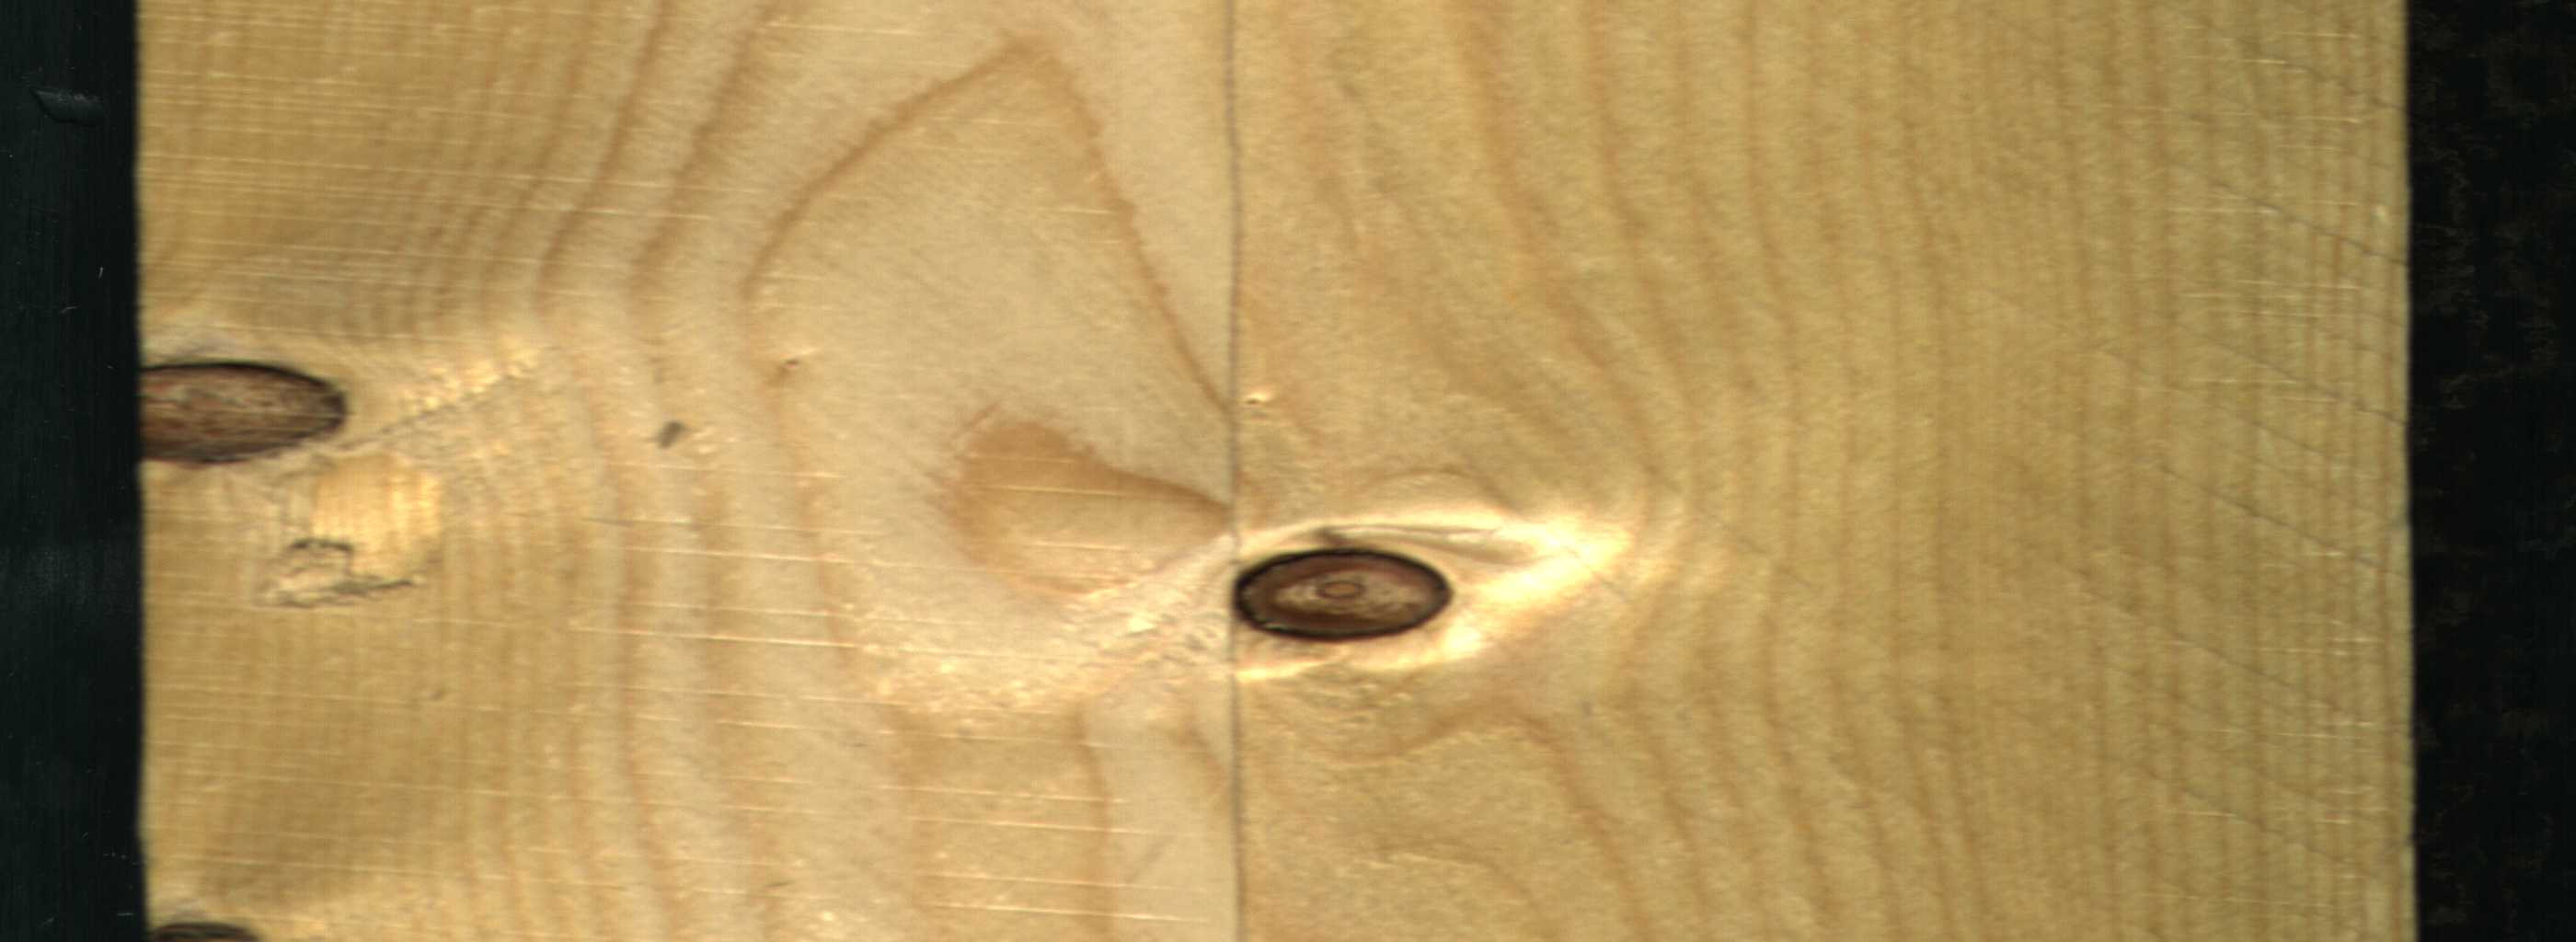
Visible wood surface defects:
Dead_Knot
Dead_Knot
Dead_Knot